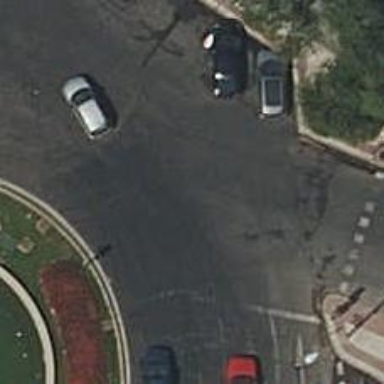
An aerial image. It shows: Road with traffic signals.